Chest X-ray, PA view. Patient: 53 years old, sex M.
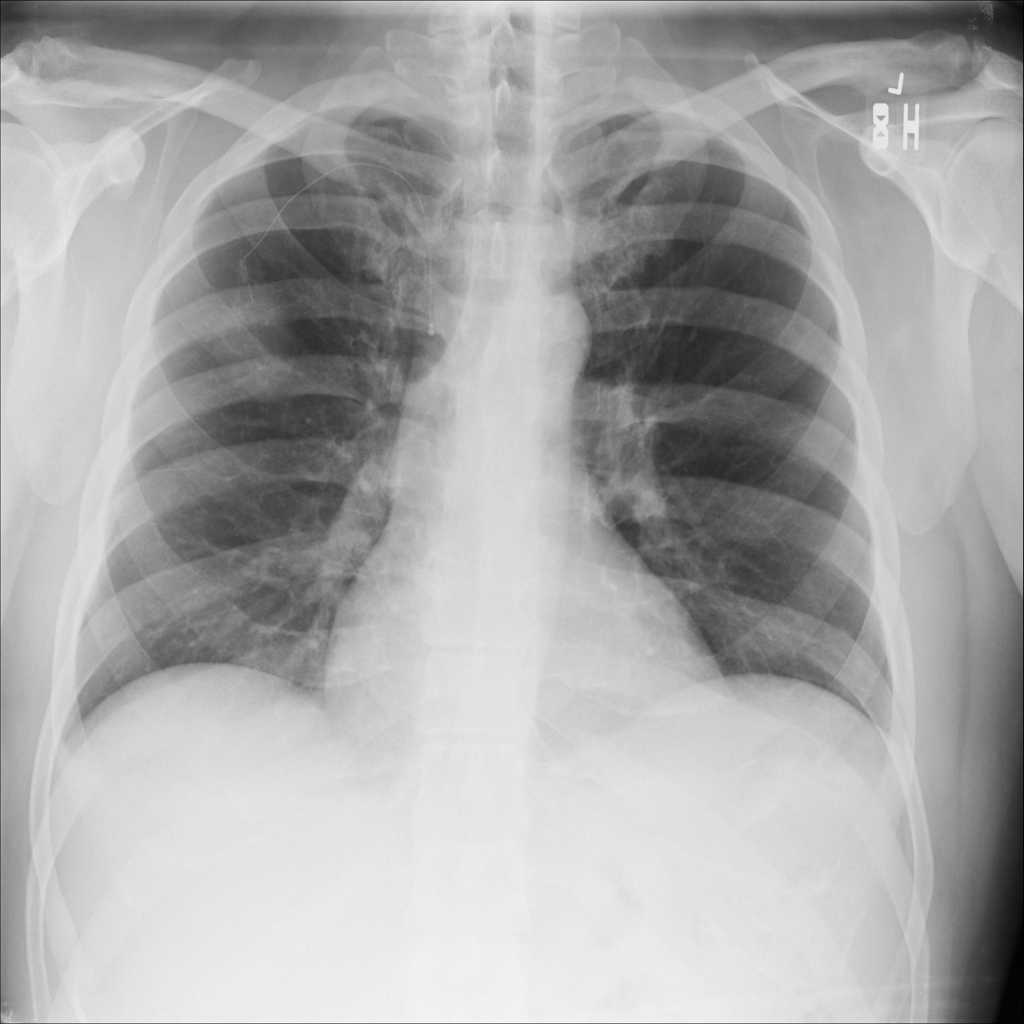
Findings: No Finding